Field crop: tomato
Growth stage: 1
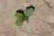
Species: solanum